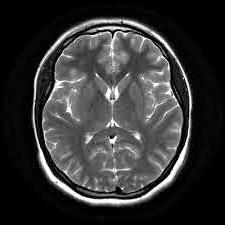
Label: notumor